Question: How can one get their Azure subscriptions' credit status thru Powershell ?

The Azure module has no cmdlets that can query the credit status.
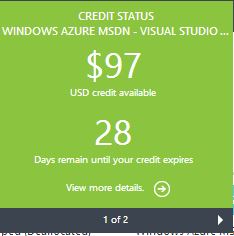
Answer: Simple answer is you can't. Azure PowerShell is a wrapper over Azure REST API and right now the billing/usage is not exposed via REST API. Some tool providers rely on screen scraping to get this data programmatically.